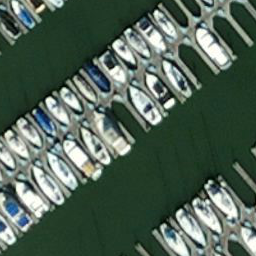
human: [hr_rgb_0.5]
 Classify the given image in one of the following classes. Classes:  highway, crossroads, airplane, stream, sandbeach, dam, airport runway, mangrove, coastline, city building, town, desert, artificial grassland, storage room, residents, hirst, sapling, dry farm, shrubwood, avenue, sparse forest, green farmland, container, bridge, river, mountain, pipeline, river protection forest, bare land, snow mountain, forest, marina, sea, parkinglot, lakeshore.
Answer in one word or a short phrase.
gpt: marina